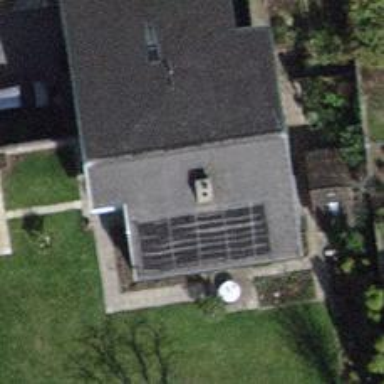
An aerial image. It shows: Small solar photovoltaic panel generator installed on roof.